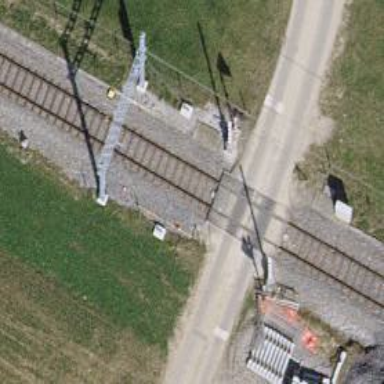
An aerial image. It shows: Level crossing along the railway.